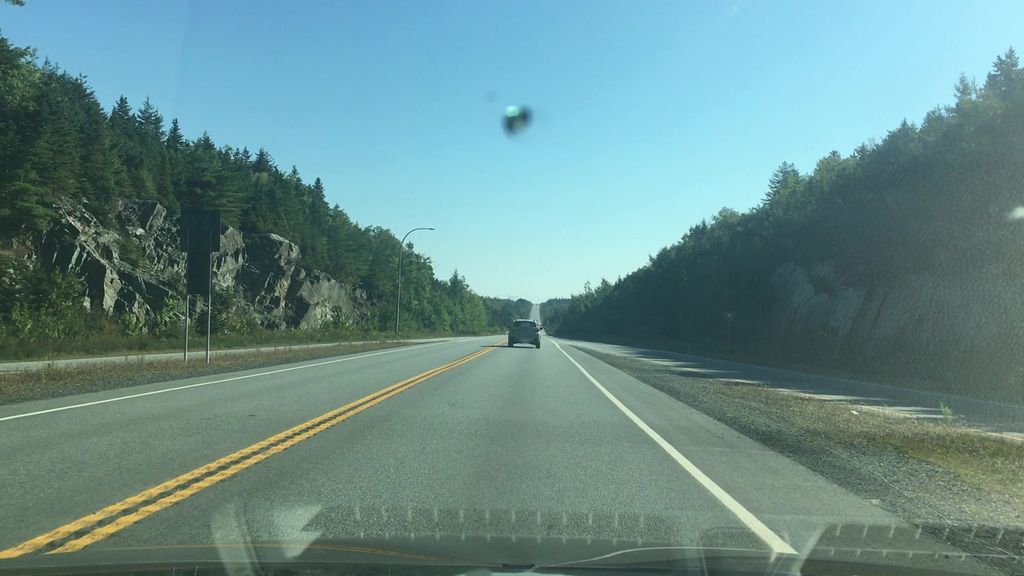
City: halifax